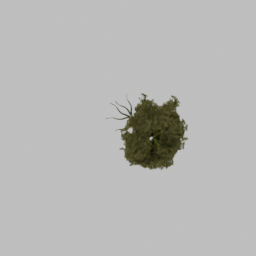
Label: nature